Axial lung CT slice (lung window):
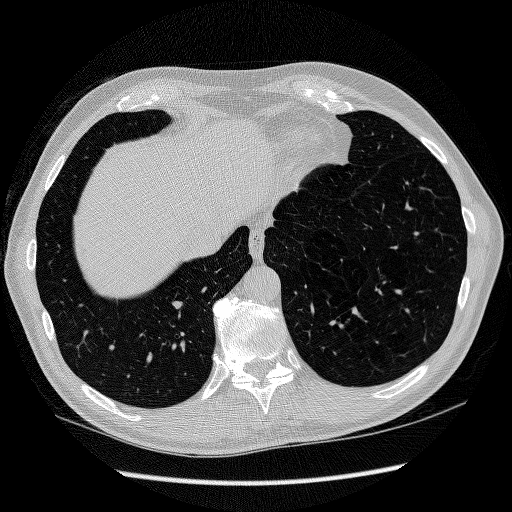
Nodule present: yes
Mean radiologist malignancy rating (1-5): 3.25